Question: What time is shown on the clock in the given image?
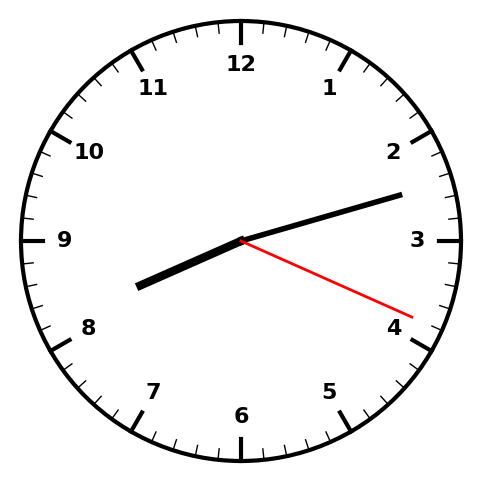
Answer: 08:12:19